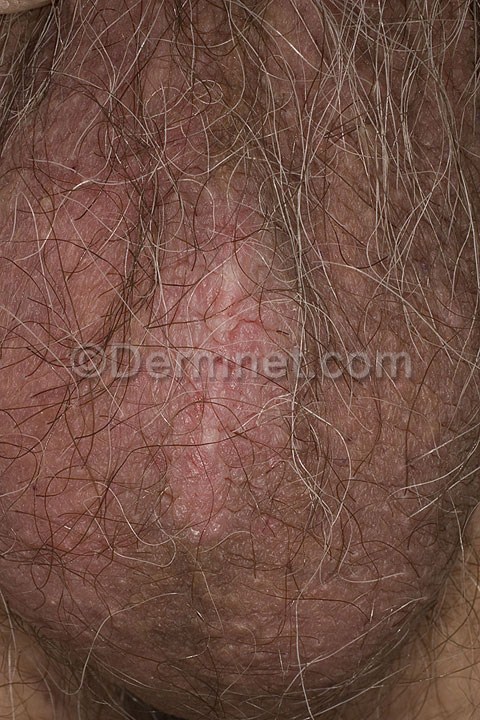
Disease: Eczema Photos